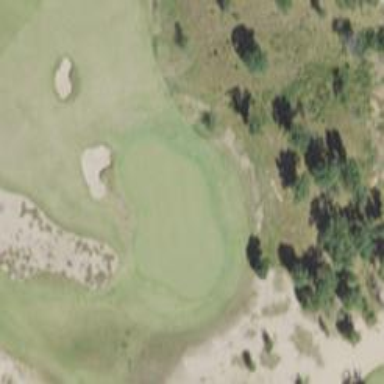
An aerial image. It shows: View of golf hole.